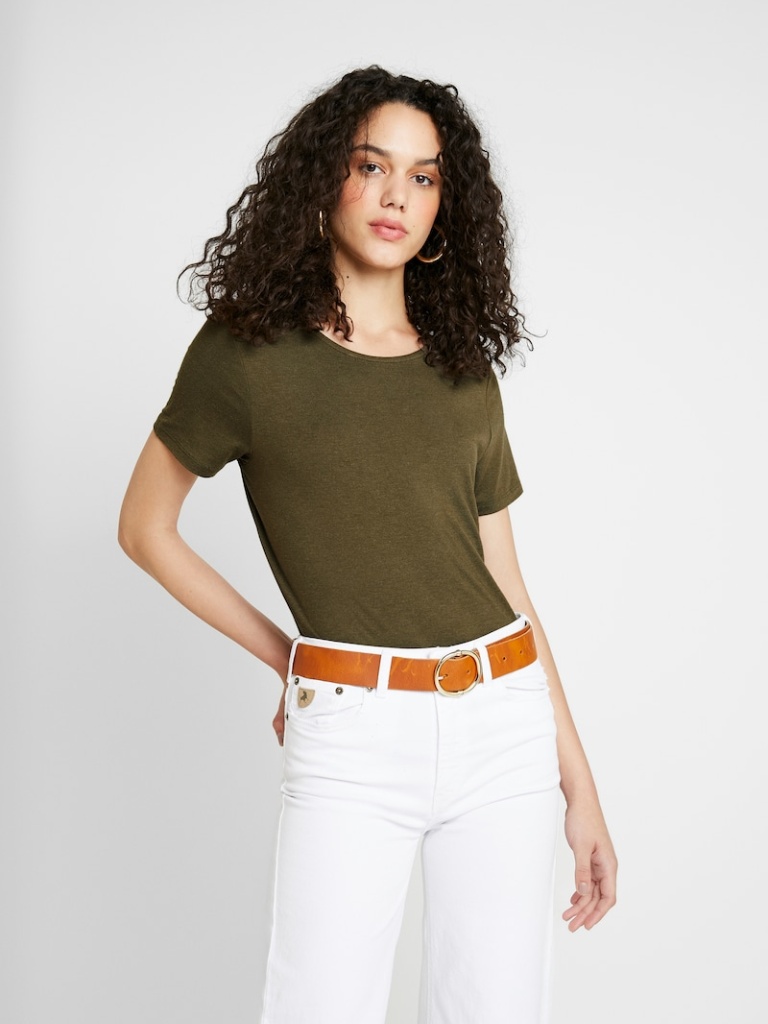
cotton tight short sleeve hip length Fully Tucked in crew t-shirt